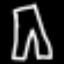
Label: pants